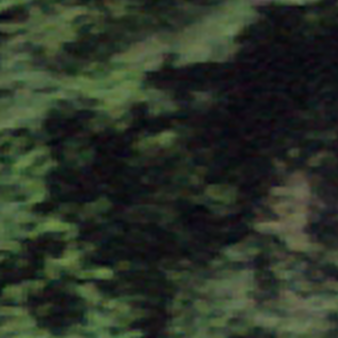
Label: other